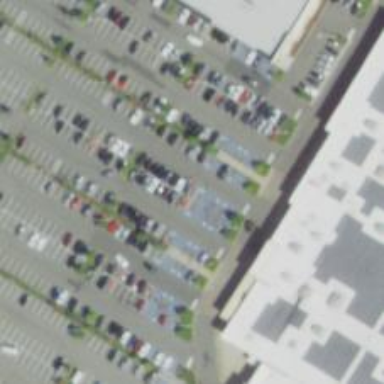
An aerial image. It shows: Trolley bay.